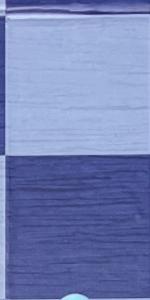
Label: Empty